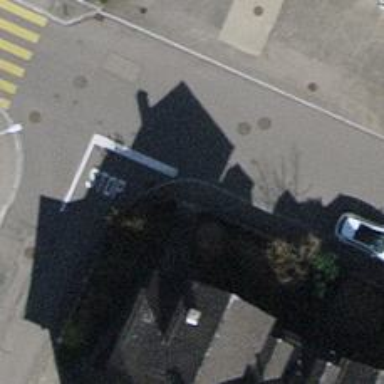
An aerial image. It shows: Raised kerb.